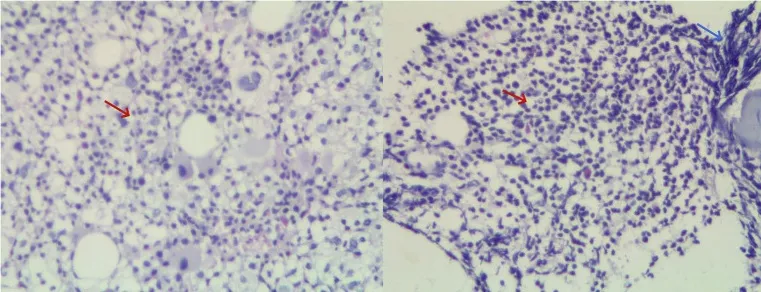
Combined image of hematoxylin and eosin (HE) staining of bone marrow biopsy at 20x magnification. Clusters of megakaryocytes are indicated by red arrows, while bone marrow fibrosis is highlighted by blue arrows.
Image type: pathology (h&e)